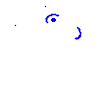
Particle: electron